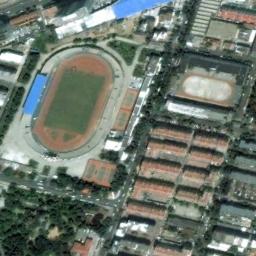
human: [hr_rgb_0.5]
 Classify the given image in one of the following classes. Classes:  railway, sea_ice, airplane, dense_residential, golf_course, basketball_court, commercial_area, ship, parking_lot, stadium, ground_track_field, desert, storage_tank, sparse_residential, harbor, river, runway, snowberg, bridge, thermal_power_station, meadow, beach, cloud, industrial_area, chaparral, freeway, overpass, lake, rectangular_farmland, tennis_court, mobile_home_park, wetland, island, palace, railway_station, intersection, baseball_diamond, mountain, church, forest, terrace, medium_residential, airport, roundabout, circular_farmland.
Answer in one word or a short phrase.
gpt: stadium